Field crop: maize
Growth stage: 2
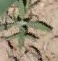
Species: atriplex